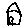
Label: house